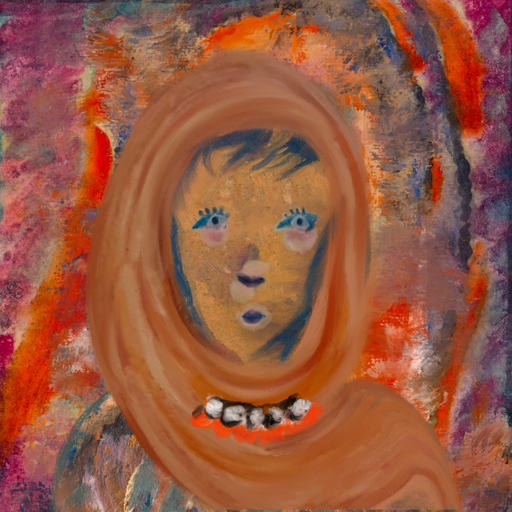
Background: Experience, Head And Neck Front: In_The_Sun, Face Front: Hill_Girl, Bust: Boggyland, Hair Front: InTheSun, Head Accessory: Pious_Lady_Scarf, Second Necklace: Blank, Necklace: An_Impression, Baby: Blank